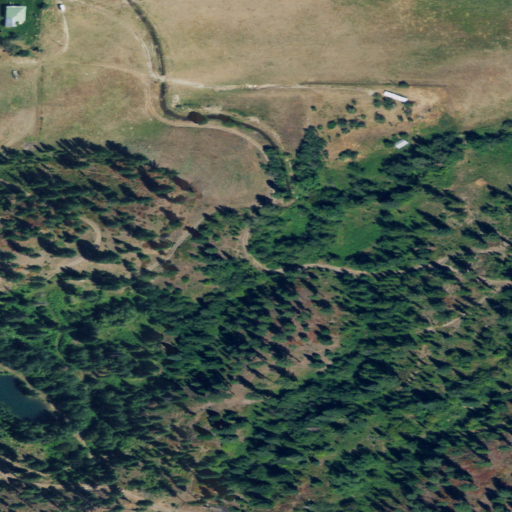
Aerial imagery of valley in Oregon named Snowslide Canyon containing evergreen forest, shrub, and open development